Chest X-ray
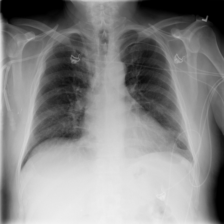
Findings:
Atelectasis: negative
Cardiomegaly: negative
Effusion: negative
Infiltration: negative
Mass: negative
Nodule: negative
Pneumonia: positive
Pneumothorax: negative
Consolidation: negative
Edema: negative
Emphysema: negative
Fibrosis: negative
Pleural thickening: positive
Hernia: negative